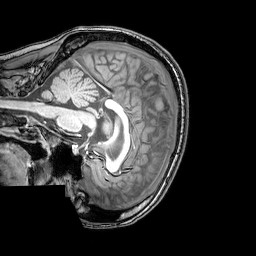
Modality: T1w
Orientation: sagittal
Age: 21
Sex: female
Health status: healthy
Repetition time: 0.081 s
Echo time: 0.037 s